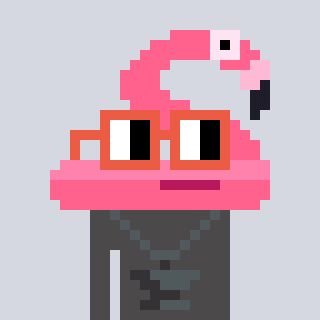
a pixel art character with square orange glasses, a flamingo-shaped head and a grayscale-colored body on a cool background